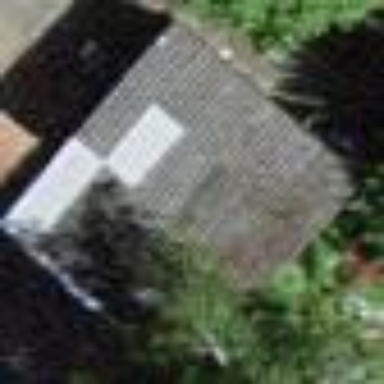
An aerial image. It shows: Garage.